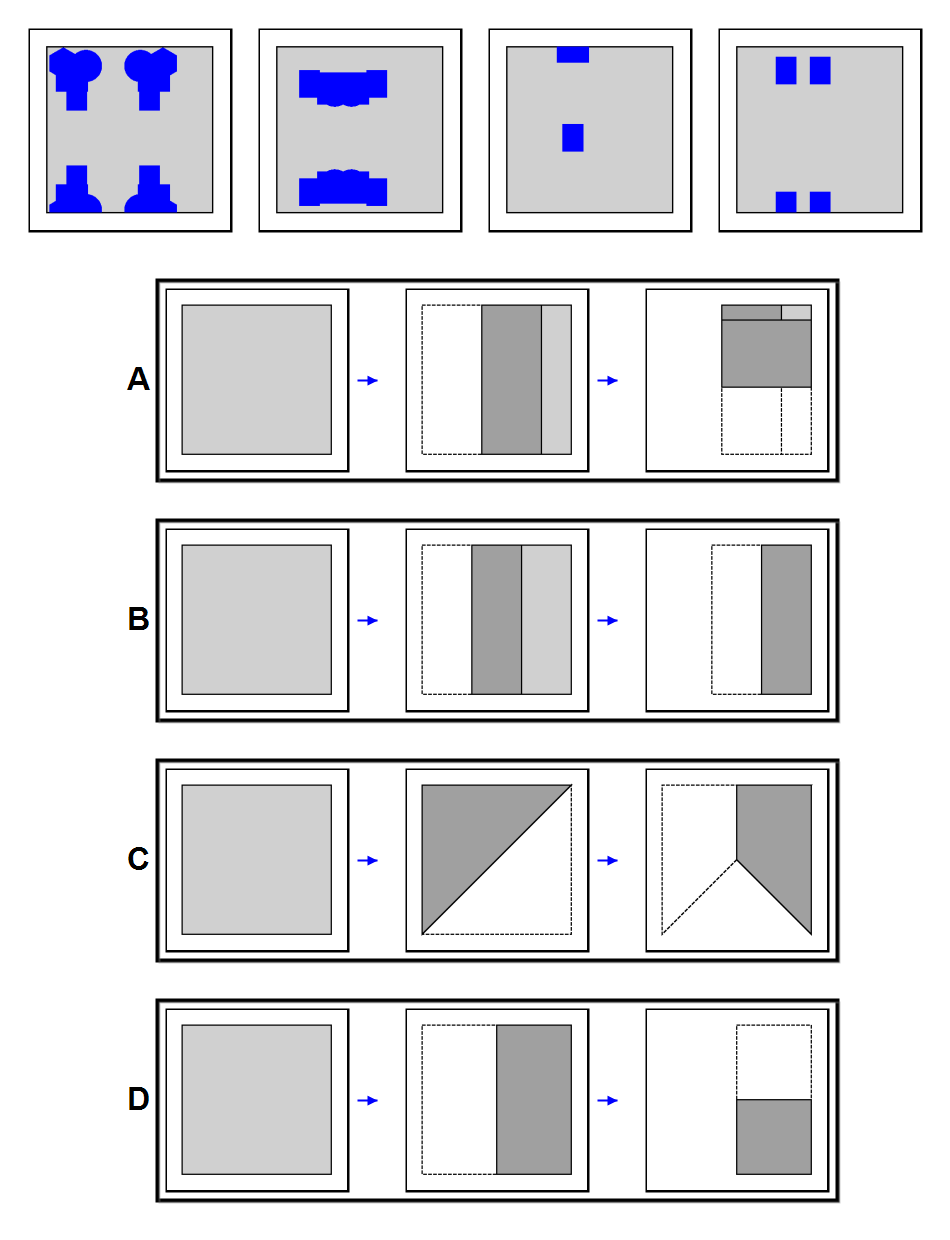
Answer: A